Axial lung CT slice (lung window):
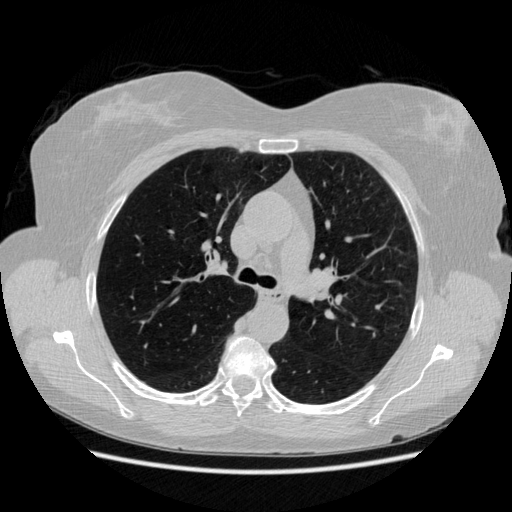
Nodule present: no